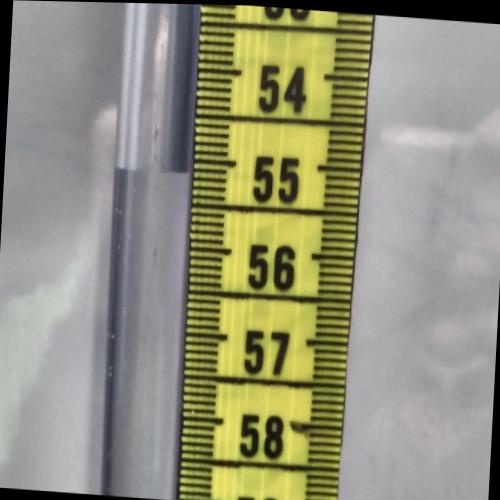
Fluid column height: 55.1 cm